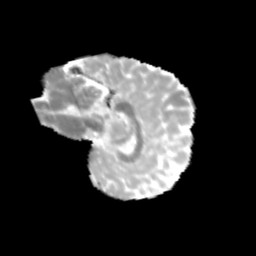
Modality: MD
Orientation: sagittal
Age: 12
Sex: female
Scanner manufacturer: siemens
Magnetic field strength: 3 T
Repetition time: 3.8 s
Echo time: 0.07 s